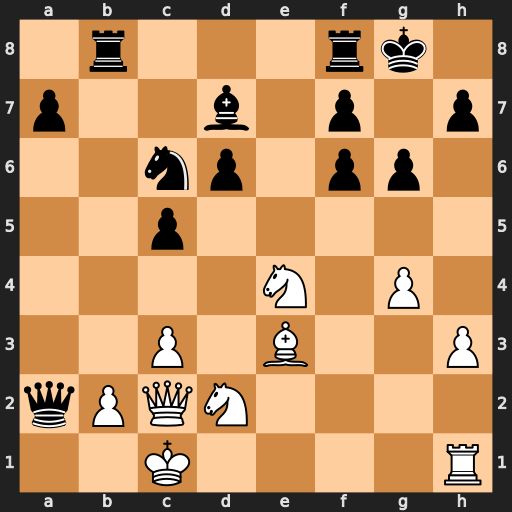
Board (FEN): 1r3rk1/p2b1p1p/2np1pp1/2p5/4N1P1/2P1B2P/qPQN4/2K4R
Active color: w
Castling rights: -
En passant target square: -
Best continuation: Nxf6+ Kg7 Nxd7